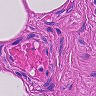
Metastatic tissue present: no